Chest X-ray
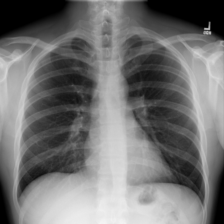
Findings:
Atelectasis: negative
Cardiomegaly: negative
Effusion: negative
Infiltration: negative
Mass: negative
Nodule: negative
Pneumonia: negative
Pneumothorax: negative
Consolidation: negative
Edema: negative
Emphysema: negative
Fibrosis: negative
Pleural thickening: negative
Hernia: negative